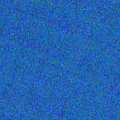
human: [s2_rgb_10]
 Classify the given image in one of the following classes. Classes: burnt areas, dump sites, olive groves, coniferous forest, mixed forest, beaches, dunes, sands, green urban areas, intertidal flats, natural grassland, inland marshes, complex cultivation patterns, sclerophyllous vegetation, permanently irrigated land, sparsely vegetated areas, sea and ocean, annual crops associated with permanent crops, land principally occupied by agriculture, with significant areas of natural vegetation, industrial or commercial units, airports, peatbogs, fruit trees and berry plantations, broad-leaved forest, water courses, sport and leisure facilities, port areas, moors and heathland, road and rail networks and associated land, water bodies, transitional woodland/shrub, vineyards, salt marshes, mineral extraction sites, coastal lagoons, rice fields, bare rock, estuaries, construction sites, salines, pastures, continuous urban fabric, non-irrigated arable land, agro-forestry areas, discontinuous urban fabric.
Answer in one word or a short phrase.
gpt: sea and ocean